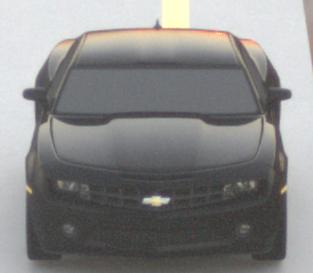
Make: Chevrolet
Model: Camaro Cabriolet 6.2 V8
Detailed model: Camaro (V) Coupé
Model produced from: 2011/09
Model produced until: 2014/02
Doors: 2
Color: black
Road condition: dry road
Daytime: sunrise or sunset
Contrast: low contrast